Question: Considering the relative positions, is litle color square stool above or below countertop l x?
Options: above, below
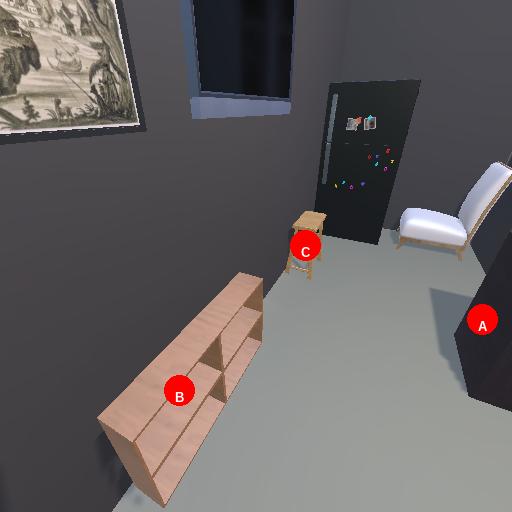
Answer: above